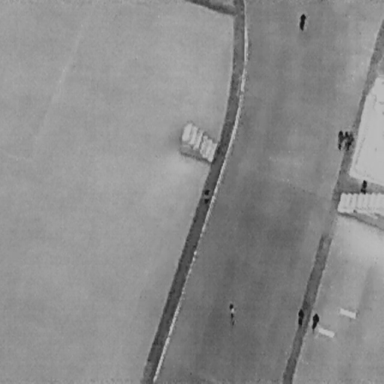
There are nine People in the infrared image.